Окружающий нас мир наполнен различными звуками и звуковыми эффектами. Эта экспериментальная задача связана с ультразвуковыми и звуковыми эффектами и состоит из четырех частей. В первой части вы познакомитесь с характеристиками ультразвуковых микрофонных систем, понаблюдаете и объясните явления интерференции, затем изучите эффект Доплера, а в конце вам предстоит определить порог слышимости человеческого уха и его разрешающую способность.
Часть А. Характеристики микрофона (3 балла) Пьезоэлектрические свойства обеспечивают удобную связь между механическими колебаниями кристалла, проявляющимися в очень узком диапазоне частот, и электрическими свойствами цепи, частью которой он является. Пьезоэлектрические материалы используются для преобразования электрических и звуковых сигналов друг в друга, но только в некотором узком диапазоне частот. В этой части задачи вы должны определить физические характеристики микрофона, сделанного из пьезоэлектрика.
Изменяя частоту сигнала генератора $f$, измеряйте амплитуды (или пропорциональные им величины) напряжения на передатчике $U_{in}$ и микрофоне $U_{out}$. Проведите измерения в диапазоне от $30~кГц$ до $50~кГц$. Данные занесите в таблицу на листе ответов.
По данным таблицы постройте график зависимости $\frac{U_{out}}{U_{in}}$ от $f$. Определите частоты $f_1$ и $f_2$, при которых отношение $\frac{U_{out}}{U_{in}}$ составляет $\frac{1}{\sqrt 2}$ от своего максимального значения. Определите полосу пропускания $\Delta f=f_2-f_1$. Определите рабочую частоту $f_0$, при которой напряжение, снимаемое с микрофона, максимально.
Установите частоту генератора равной рабочей частоте. Снимите угловую зависимость амплитуды выходного звукового сигнала от относительного положения передатчика и микрофона. Данные занесите в таблицу на листе ответов.
Часть В. Интерференция волн (6 баллов) Стоячая волна — это тип колебаний, создаваемый в среде сложением двух волн: идущей от источника и отраженной от зеркала. Волны интерферируют таким образом, что существуют точки в пространстве, в которых колебания отсутствуют. Эти точки называются узлами (nodes). Существуют и другие точки в среде, в которых колебания максимальны. Эти точки называются пучностями (antinodes).  Поместите микрофон в положение A, показанное на Рис. 2, и понаблюдайте зависимость принимаемого сигнала от положений S, M и D. Если микрофон находится слишком близко к передатчику, могут появиться нежелательные эффекты, поэтому не проводите измерения в непосредственной близости от источника. Помните, что микрофон имеет угловую чувствительность, так что ориентируйте его для проведения оптимальных измерений. Поместите детектор в положение B, показанное на Рис. 2, и понаблюдайте зависимость принимаемого сигнала от положений M и D. Положение S не должно изменяться.
На листе ответов постройте диаграмму направленности передатчика. Т.е. нарисуйте график зависимости отношения $\frac{U(\varphi)}{U(0)}$ от угла $\varphi$, где $U(\varphi)$ и $U(0)$ — напряжения выходного сигнала при углах $\varphi$ и 0 соответственно. Направление $\varphi=0$ — ось передатчика. Найдите углы, при которых напряжение выходного сигнала падает в 2 и 3 раза соответственно.
Фиксируя положения $S$ и $D$ (положение $A$) и перемещая $M$, определите экспериментально длину волны ультразвукового сигнала (как можно точнее).
Часть С. Эффект Доплера (8 баллов) Наблюдаемая частота сигнала зависит от относительного движения источника и детектора. Изменение этой частоты известно как эффект Доплера. Если источник и детектор движутся вдоль одной прямой параллельно направлению распространения сигнала, $v_S$, $v_D$ — проекции их скоростей на направление распространения соответственно, то наблюдаемая частота задается формулой: $$f = f_0 \frac{c-v_D}{c-v_S},$$ где $f_0$ — частота волны, излучаемой источником, $c$ — скорость распространения сигнала. Лопасти вертушки представляют собой кривые, у которых расстояние до центра линейно изменяется с углом поворота. Таким образом, при равномерном вращении вертушки «скорость приближения» можно считать постоянной. Для вращающейся вертушки также можно считать, что угол падения волны на поверхность изменяется мало. Аналогичное верно и для угла отражения.  Вертушка изготовлена из хрупкого пластика. Поэтому, когда вы будете готовы к выполнению этой части задания, обратитесь к дежурному по аудитории, он вам принесет и установит двигатель. Вы должны указать дежурному, где закрепить штатив с двигателем на оптической скамье. После этого снимать двигатель и изменять его положение запрещено.
Пусть микрофон занимает положение $B$. Если перемещать $M$, то микрофон будет регистрировать минимальный/максимальный уровень принимаемого сигнала. В этих случаях определите, будет ли на поверхности зеркала $M$ и передатчика $S$ узел или пучность. Если появляется узел, укажите в таблице «$N$», а если пучность, то «$A$».
Излучаемая передатчиком звуковая волна отражается от боковой поверхности вертушки. Если вертушка вращается, частота принятого сигнала изменяется и проявляется эффект Доплера. Обозначив через $v$ радиальную скорость движения боковой поверхности вертушки, получите формулу для частоты $f$ принимаемого сигнала. Выразите ответ через $f_0$, $c$ и $v$. В экспериментальной установке угловой зависимостью можно пренебречь, углы падения и отражения должны быть малыми. Вывод нужно привести на листе ответов.
Из полученного в C1 выражения получите упрощенную формулу для $\frac{\Delta f}{f_0}$ в зависимости от отношения $v/c$ для случая $v/c\ll 1$. $\Delta f=|f-f_0|$, а $f_0$ — рабочая частота. Вывод нужно привести на листе ответов.
Получите выражение для радиальной скорости $v$ через угловую скорость $\Omega$ вращения вертушки и её геометрические параметры — $R_1$ и $R_2$. Измерьте $R_1$ и $R_2$ вертушки и запишите их на лист ответов.
Зарисуйте в листе ответов характерный вид осциллограммы функции $A \times B$. Измерьте частоту $A \times B$ в зависимости от напряжения, подаваемого на двигатель. Проведите измерения в диапазоне напряжений от $3$ до $10~В$. Результаты внесите в таблицу на листе ответов.
С помощью стробоскопа получите калибровочную кривую: снимите зависимость частоты вращения вертушки от напряжения, подаваемого на двигатель. Постройте график этой зависимости. Опишите, как вы определяете частоту стробоскопом и отличаете верную частоту от кратной и дробной.
Часть D. Порог слышимости и разрешающая способность человеческого уха (3 балла) Порог слышимости — это интенсивность звука в $Вт/м^2$, при которой ухо едва слышит его. Эта интенсивность зависит от частоты звука. Порог слышимости при 2 кГц приблизительно равен $10^{-2}~Вт/м^2$. Отношение $\log_{10} \left(\frac{I}{I_0}\right)$ называется интенсивностью звука и измеряется в Беллах, сокращенно Б. На практике удобнее использовать величину $\beta = 10 \log_{10} \left(\frac{I}{I_0}\right)$, измеряемую в децибеллах, дБ. Обычно человеческое ухо слышит звуки частотой от 20 Гц до 20000 Гц, такой интервал называют диапазоном слышимости. В этой части задачи используются:
Выберите линеаризацию, произведите пересчет точек, постройте график и определите по нему скорость ультразвука в воздухе. Оцените ее погрешность. Оцените относительную погрешность эксперимента, сравнив полученное значение с теоретическим $c_{theor}=343~м/с$.
Вращая ручку потенциометра, установите громкость наушников на максимум. Определите наименьшую слышимую частоту $f_{low}$. Для этого изменяйте громкость звука (потенциометром и выходом с генератора) и частоту. Значение частоты можно считывать с генератора.
Снижайте громкость звука шаг за шагом. Для каждого шага найдите $f_{low}$ и $f_{high}$. Найдите диапазон, в котором вы можете слышать звук наименьшей интенсивности. Нижняя граница $f_{th1}$ и верхняя граница $f_{th2}$ этого диапазона определяют область наилучшей слышимости. Их среднее называется частотой наибольшей чувствительности $f_{th}=\frac{f_{th1}+f_{th2}}{2}$. Запишите свою $f_{th}$ на листе ответов.
Установите на генераторе частоту $f_{th}$. Слушая в наушниках, измените громкость так, чтобы вы хорошо слышали сигнал. Измените немного частоту. Если вы не слышите разницу между $f_{th}$ и измененной частотой, продолжайте ее изменять. Таким образом, найдите ту близкую частоту, которую вы считаете отличимой от $f_{th}$. Вычислите разрешающую способность своего уха $\frac{\Delta f}{f_{th}}$.
Найдите минимальную скорость зеркала, которая позволит вашему уху обнаружить эффект Доплера. Примите скорость звука $c=343~м/с$. Это значение можно использовать только в этом пункте.
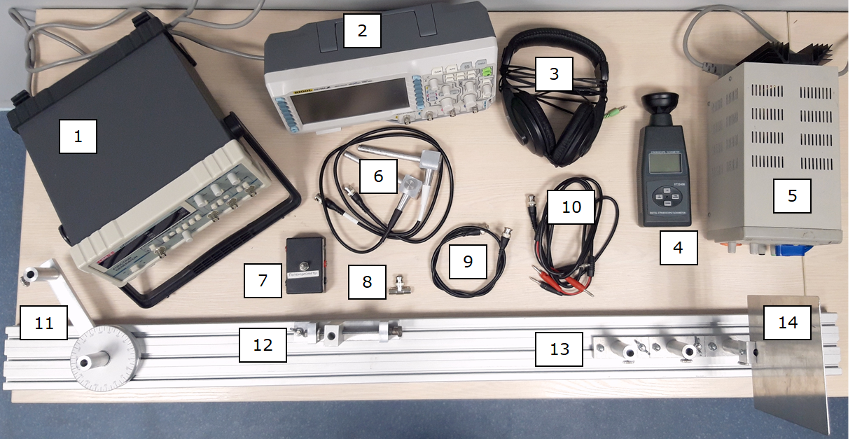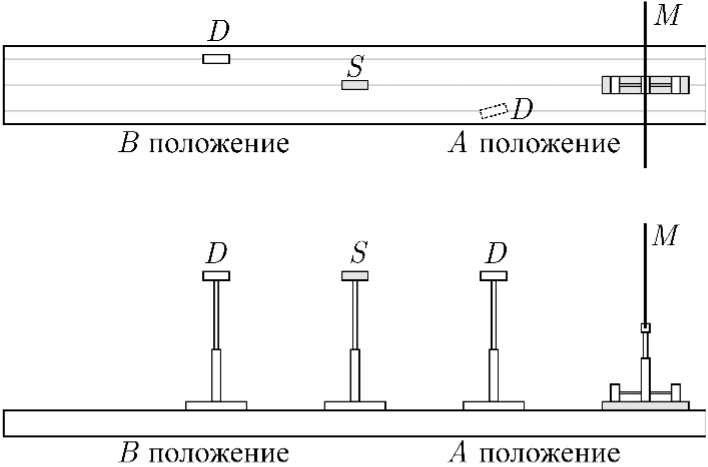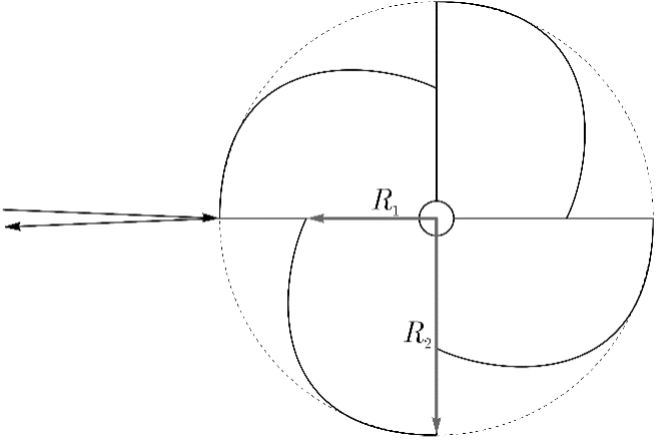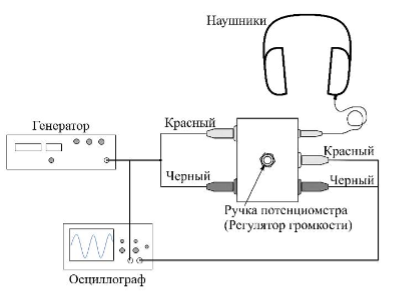
Изменяя частоту сигнала генератора $f$, измеряйте амплитуды (или пропорциональные им величины) напряжения на передатчике $U_{in}$ и микрофоне $U_{out}$. Проведите измерения в диапазоне от $30~кГц$ до $50~кГц$. Данные занесите в таблицу на листе ответов. ВНИМАНИЕ! Частота сигнала, подаваемого на передатчик, должна лежать именно в этом диапазоне, иначе вы повредите пьезоэлектрические устройства. Амплитуда напряжения на выходе генератора должна быть около $1~В$ (проверяется по осциллографу).

По данным таблицы постройте график зависимости $\frac{U_{out}}{U_{in}}$ от $f$.   Определите частоты $f_1$ и $f_2$, при которых  отношение $\frac{U_{out}}{U_{in}}$ составляет $\frac{1}{\sqrt 2}$ от своего максимального значения.   Определите полосу пропускания $\Delta f=f_2-f_1$.   Определите рабочую частоту $f_0$, при которой напряжение, снимаемое с микрофона, максимально.

Установите частоту генератора равной рабочей частоте. Снимите угловую зависимость амплитуды выходного звукового сигнала от относительного положения передатчика и микрофона. Данные занесите в таблицу на листе ответов.

На листе ответов постройте диаграмму направленности передатчика. Т.е. нарисуйте график зависимости отношения $\frac{U(\varphi)}{U(0)}$  от угла $\varphi$, где $U(\varphi)$ и $U(0)$ — напряжения выходного сигнала при углах $\varphi$ и 0 соответственно. Направление $\varphi=0$ — ось передатчика.  Найдите углы, при которых напряжение выходного сигнала падает в 2 и 3 раза соответственно.

Фиксируя положения $S$ и $D$ (положение $A$) и перемещая $M$, определите экспериментально длину волны ультразвукового сигнала (как можно точнее).

Экспериментально найдите ответы на следующие вопросы. В своих листах ответов поставьте галочку «$\checkmark$» для правильных утверждений или крестик «$\times$» для неправильных. Стоячая волна наблюдается между $S$ и $M$ (Рис. 2). Эта стоячая волна появляется при любом расстоянии между $S$ и $M$.Стоячая волна наблюдается между $S$ и $M$. Стоячая волна появится только для расстояний между $S$ и $M$, равных $n\lambda/2$, где $n$ — целое число.В обоих положениях $A$ и $B$ микрофон обнаружит узлы и пучности стоячей волны. Это можно доказать, изменяя положения $S$ и $M$.Стоячая волна появится при любых расстояниях между $S$ и $M$. Это может быть обнаружено с помощью изменения положения $D$. В положении $B$ детектор обнаружит высокий уровень сигнала, когда расстояние между $S$ и $M$ равно $n\lambda/2$, где $n$ — целое число.Положение узлов и пучностей не изменяется относительно лабораторной системы (скамьи) при изменении положений $S$ и $M$.Когда расстояние между $S$ и $M$ увеличивается, мощность отраженного сигнала в положении $B$ будет периодически меняться.Стоячая волна появляется только между $S$ и $M$, а позади источника будет наблюдаться отраженная волна.

Пусть микрофон занимает положение $B$. Если перемещать $M$, то микрофон будет регистрировать минимальный/максимальный уровень принимаемого сигнала. В этих случаях определите, будет ли на поверхности зеркала $M$ и передатчика $S$ узел или пучность. Если появляется узел, укажите в таблице «$N$», а если пучность, то «$A$».

Излучаемая передатчиком звуковая волна отражается от боковой поверхности вертушки. Если вертушка вращается, частота принятого сигнала изменяется и проявляется эффект Доплера. Обозначив через $v$ радиальную скорость движения боковой поверхности вертушки, получите формулу для частоты $f$ принимаемого сигнала. Выразите ответ через $f_0$, $c$ и $v$. В экспериментальной установке угловой зависимостью можно пренебречь, углы падения и отражения должны быть малыми. Вывод нужно привести на листе ответов.

Из полученного в C1 выражения получите упрощенную формулу для $\frac{\Delta f}{f_0}$  в зависимости от отношения $v/c$ для случая $v/c\ll 1$. $\Delta f=|f-f_0|$, а $f_0$ — рабочая частота. Вывод нужно привести на листе ответов.

Получите выражение для радиальной скорости $v$ через угловую скорость $\Omega$ вращения вертушки и её геометрические параметры — $R_1$ и $R_2$. Измерьте $R_1$ и $R_2$ вертушки и запишите их на лист ответов.

Зарисуйте в листе ответов характерный вид осциллограммы функции $A \times B$.  Измерьте частоту $A \times B$ в зависимости от напряжения, подаваемого на двигатель. Проведите измерения в диапазоне напряжений от $3$ до $10~В$. Результаты внесите в таблицу на листе ответов.

С помощью стробоскопа получите калибровочную кривую: снимите зависимость частоты вращения вертушки от напряжения, подаваемого на двигатель. Постройте график этой зависимости. Опишите, как вы определяете частоту стробоскопом и отличаете верную частоту от кратной и дробной.

Выберите линеаризацию, произведите пересчет точек, постройте график и определите по нему скорость ультразвука в воздухе. Оцените ее погрешность. Оцените относительную погрешность эксперимента, сравнив полученное значение с теоретическим $c_{theor}=343~м/с$.

Вращая ручку потенциометра, установите громкость наушников на максимум. Определите наименьшую слышимую частоту $f_{low}$. Для этого изменяйте громкость звука (потенциометром и выходом с генератора) и частоту. Значение частоты можно считывать с генератора.  Определите аналогичным образом наибольшую слышимую частоту $f_{high}$.

Снижайте громкость звука шаг за шагом. Для каждого шага найдите $f_{low}$ и $f_{high}$. Найдите диапазон, в котором вы можете слышать звук наименьшей интенсивности. Нижняя граница $f_{th1}$ и верхняя граница $f_{th2}$ этого диапазона определяют область наилучшей слышимости. Их среднее называется частотой наибольшей чувствительности $f_{th}=\frac{f_{th1}+f_{th2}}{2}$. Запишите свою $f_{th}$ на листе ответов.

Установите на генераторе частоту $f_{th}$. Слушая в наушниках, измените громкость так, чтобы вы хорошо слышали сигнал. Измените немного частоту. Если вы не слышите разницу между $f_{th}$ и измененной частотой, продолжайте ее изменять. Таким образом, найдите ту близкую частоту, которую вы считаете отличимой от $f_{th}$. Вычислите разрешающую способность своего уха $\frac{\Delta f}{f_{th}}$.

Найдите минимальную скорость зеркала, которая позволит вашему уху обнаружить эффект Доплера. Примите скорость звука $c=343~м/с$. Это значение можно использовать только в этом пункте.
Темы:
E, Азиатские